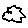
Label: cloud